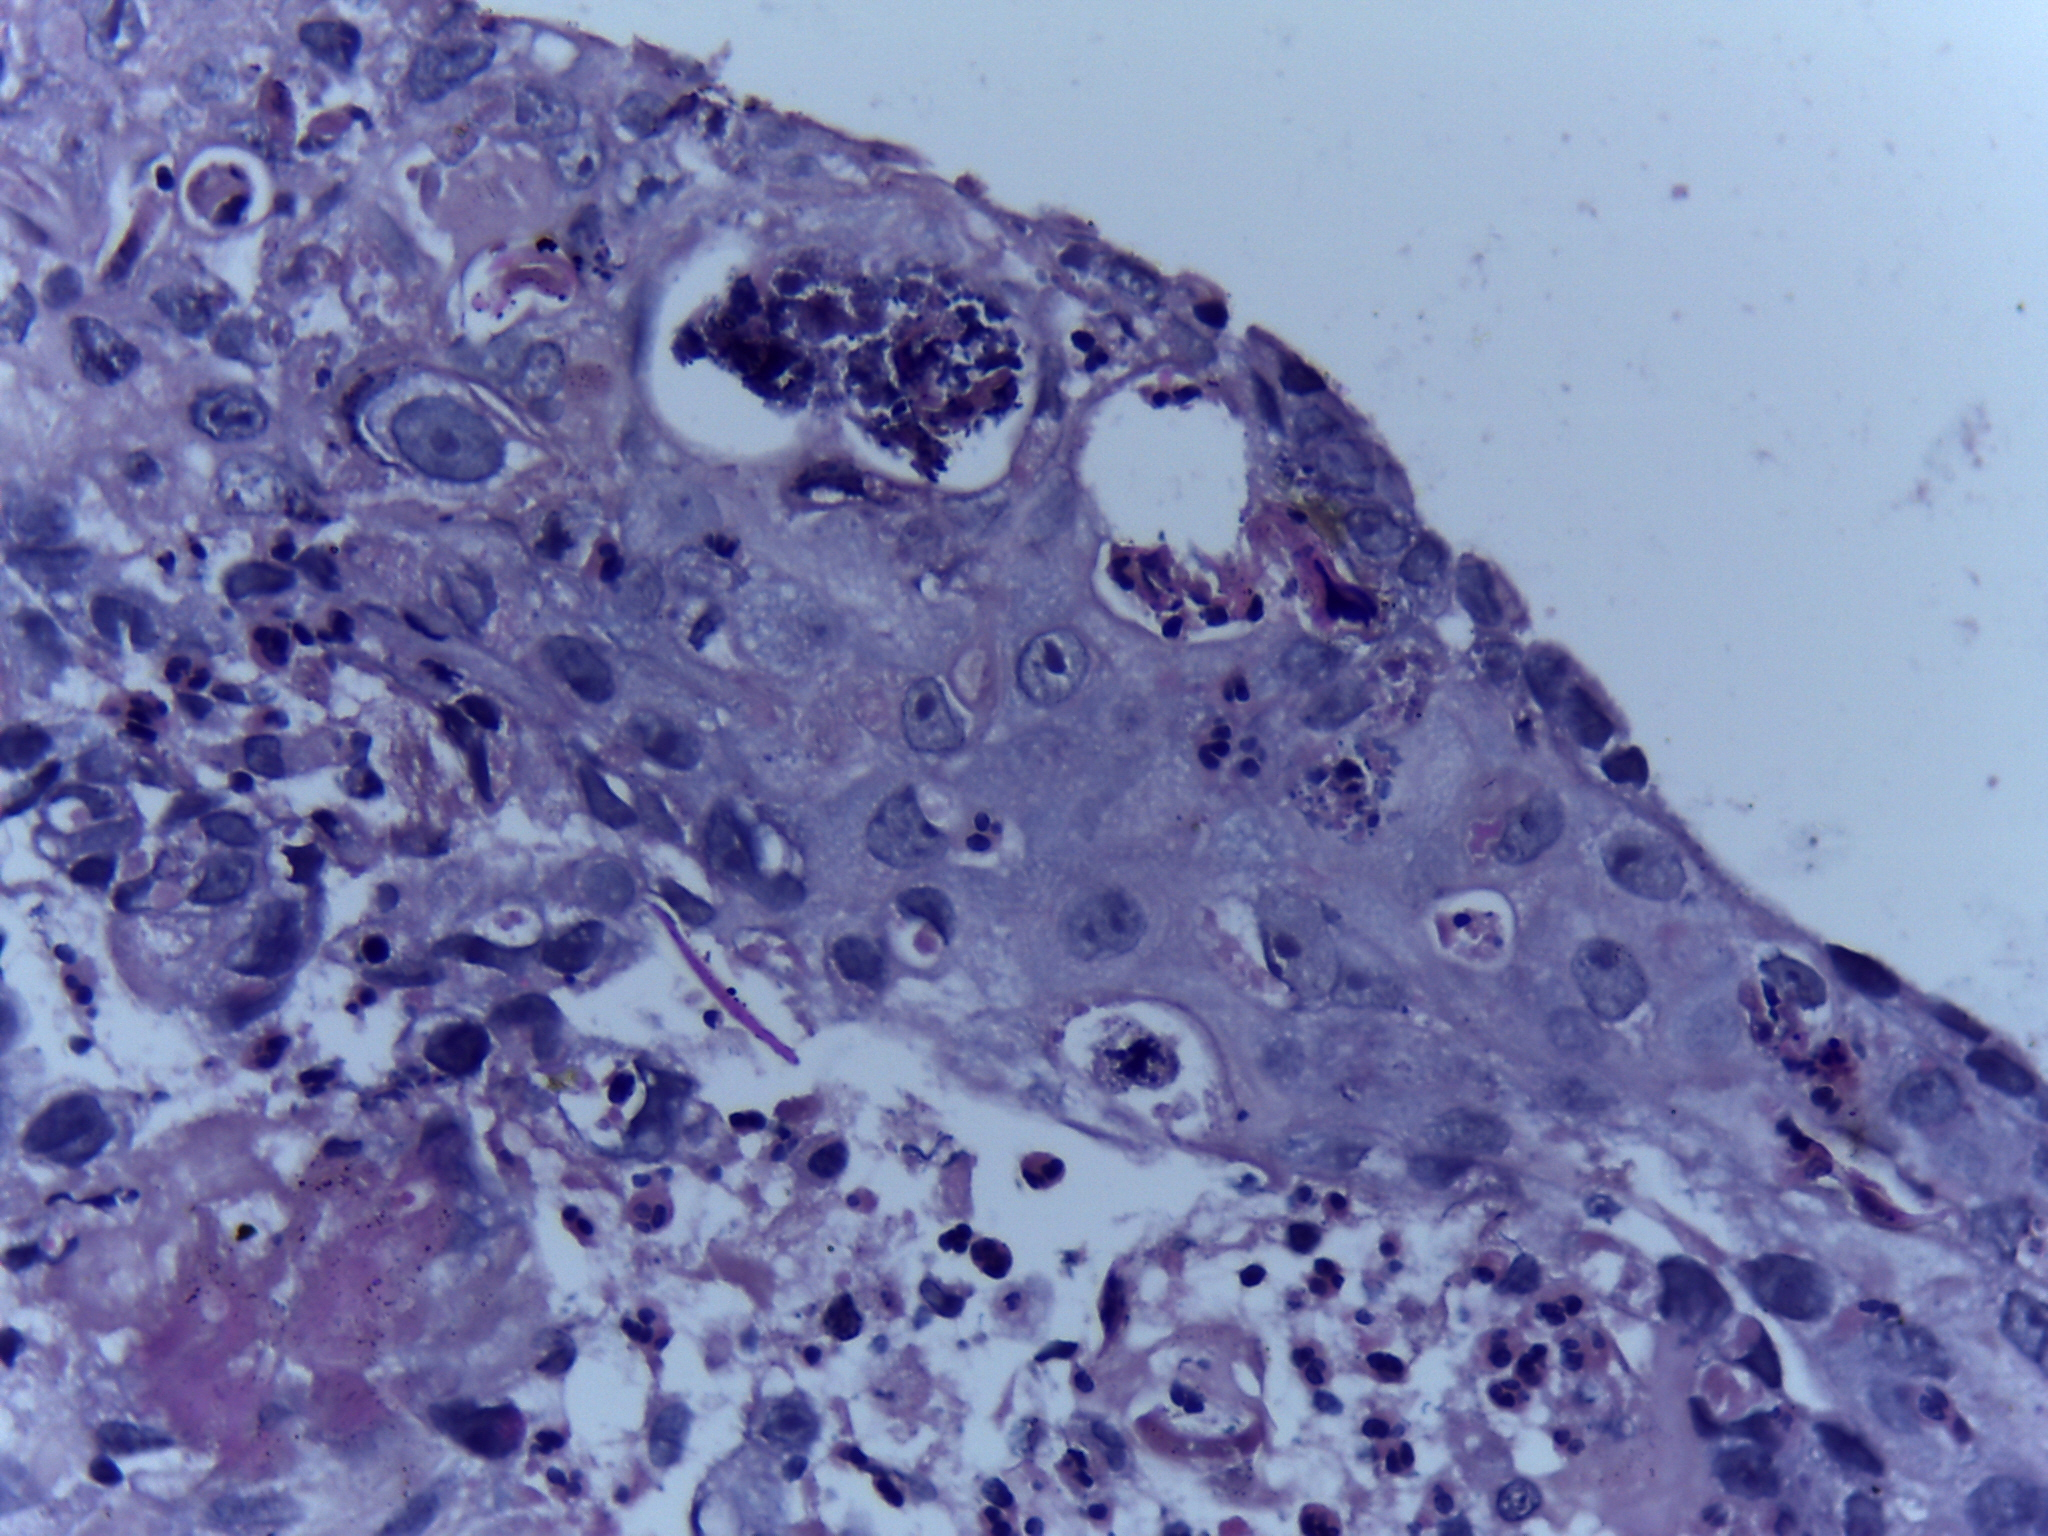
Diagnosis: OSCC